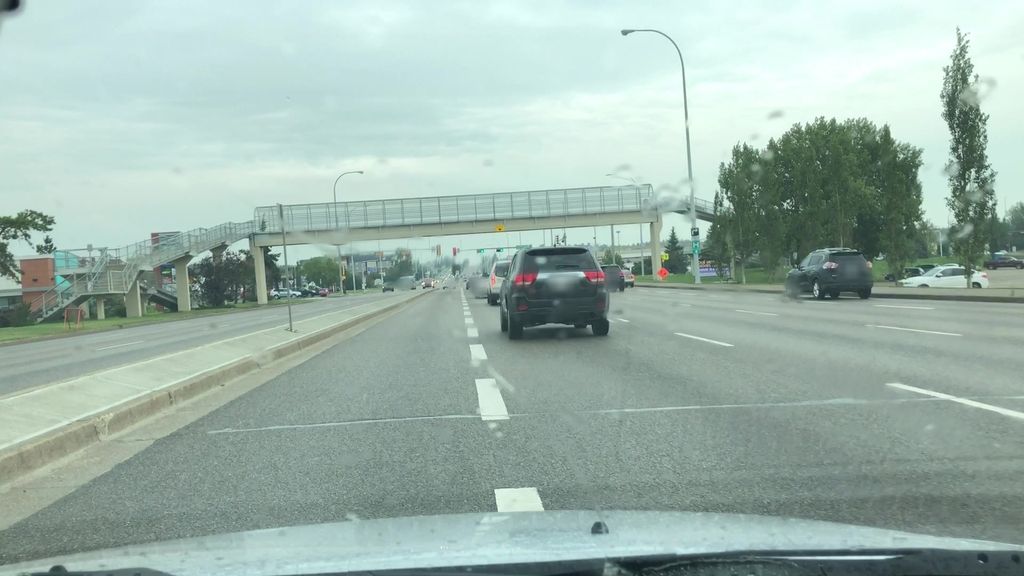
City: edmonton